Question: I have attached a screenshot of the cProfile results of a Python script. I know the second line refers to a geoprocessing function in the arcpy site-package. However, I am unclear what the first line refers to:
> C:\Program Files
(x86)\ArcGIS\Desktop10.2rcpyrcpy\geoprocessing_base.py:498()
I see line 1 was called 3 times at 72s per call and line two was called once for 216s per call. However, these do not appear to add up to 219s. How should I interpret these results?

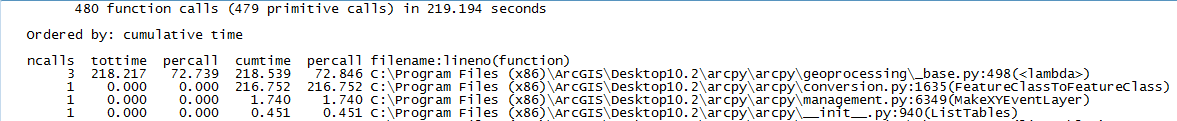
Answer: You need to differentiate cumulative time from function time. The numbers on the left correspond to time actually consumed in function. Cumulative includes both time consumed in this function, plus time consumed in all subfunctions.
So, in this case, 'FeatureClassToFeatureClass' called a lambda function 3 times, but otherwise did very little. The lambda itself took ~72s per call, for 3 calls, for a total of ~216s. It didn't call anybody else, so its cumulative time is roughly equal to its cum time. The 'FeatureClassToFeatureClass' function did not do much itself, so its total time is nearly zero. However, since it called the lambda function 3 times, and that function was long-running, its cumulative time is high.